Interaction volume radius: 5 \u00c5
Interaction volume height: 20 \u00c5
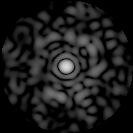
Disorder parameter: 0.7919